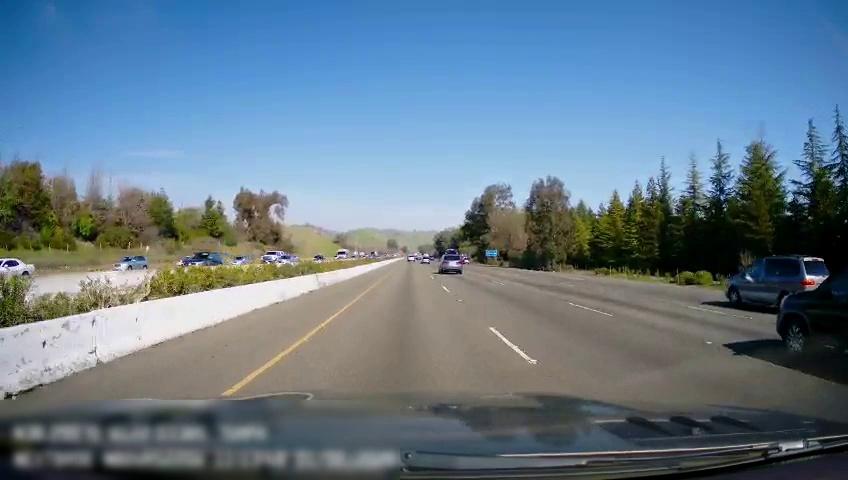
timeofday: Day
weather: Sunny
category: Drivable Space
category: Vehicles | Car
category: Vehicles | Car
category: Vehicles | Car
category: Vehicles | SUV
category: Vehicles | Car
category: Vehicles | SUV
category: Vehicles | Car
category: Vehicles | Car
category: Vehicles | Van
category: Vehicles | Truck
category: Vehicles | Van
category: Vehicles | SUV
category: Vehicles | Other LV
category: Vehicles | Other LV
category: Vehicles | SUV
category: Vehicles | SUV
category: Lanes | Current Lane
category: Lanes | Current Lane
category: Lanes | Alternate Lane
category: Lanes | Alternate Lane
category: Traffic | Signs